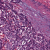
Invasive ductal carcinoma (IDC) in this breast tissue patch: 1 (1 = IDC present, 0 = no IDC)